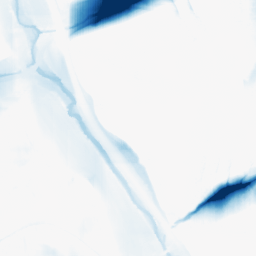
Category: morphological
Decomposition family: morphological_square
Decomposition parameters: operation: closing
size: 50
Upsampling method: quartic
Upsampling parameters: scale: 8
Upsampling scale: 8